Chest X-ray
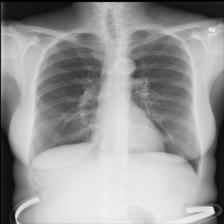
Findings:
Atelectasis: negative
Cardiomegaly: negative
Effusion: negative
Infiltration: negative
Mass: negative
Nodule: negative
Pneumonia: negative
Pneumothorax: negative
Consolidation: negative
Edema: negative
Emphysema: negative
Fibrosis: negative
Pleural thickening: negative
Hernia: negative